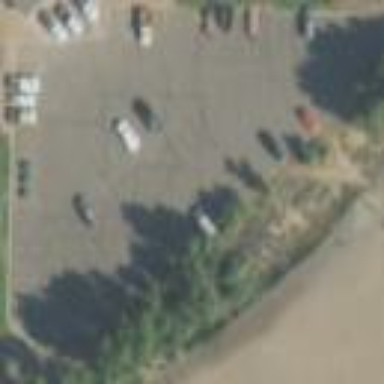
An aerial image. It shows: Parking area.